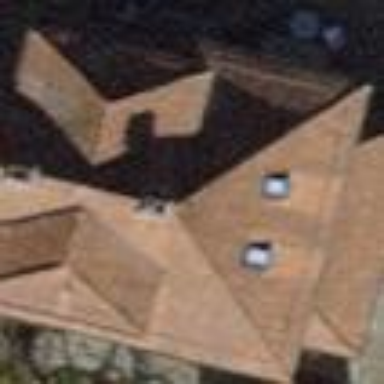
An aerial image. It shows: Building with tiled roof.